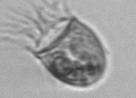
Label: Balanion